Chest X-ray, AP view. Patient: 57 years old, sex F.
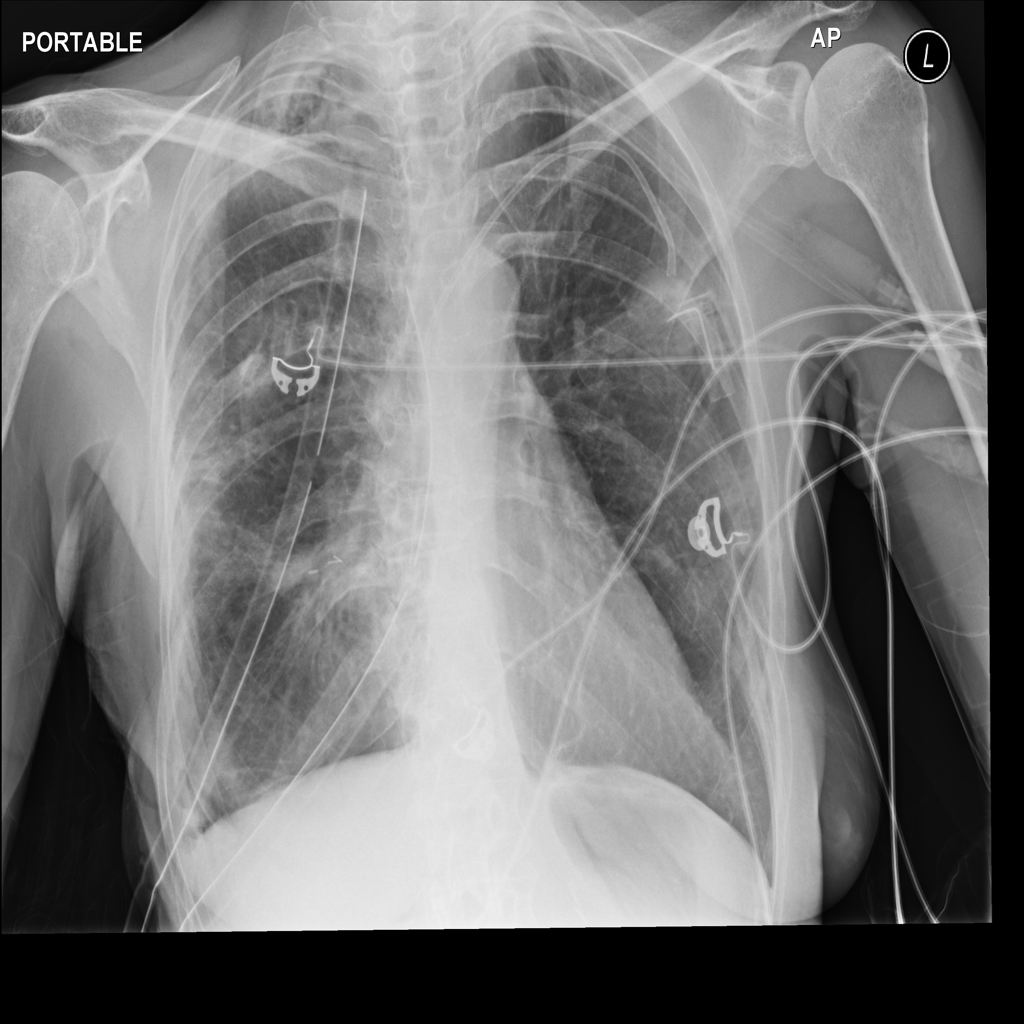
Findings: No Finding